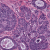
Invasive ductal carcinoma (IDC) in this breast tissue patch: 1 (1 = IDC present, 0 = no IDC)